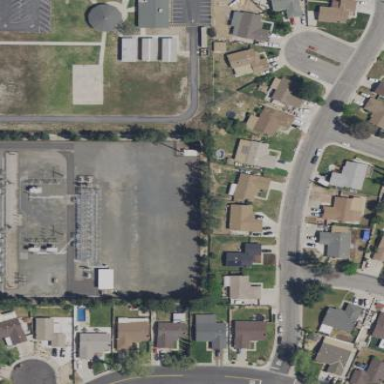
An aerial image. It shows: Power substation.